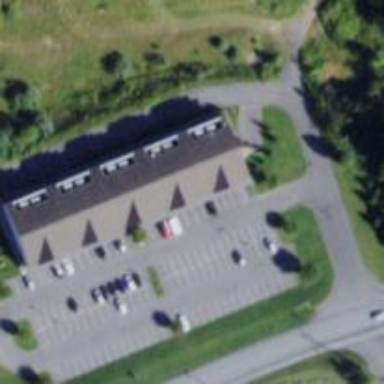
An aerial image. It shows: Fitness center located in leisure land.